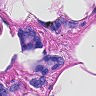
Metastatic tissue present: yes